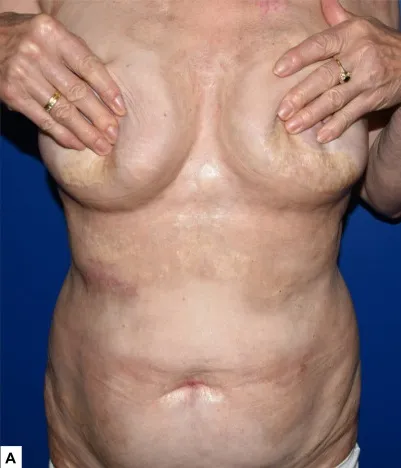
Whitish indurated plaques with slight erythematous border consistent with localized scleroderma.
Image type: radiology (ct)